Question: iam making a custom radiogroup but it looks trimmed! .. i've tried to make the 'scaleType="matrix"' but it gave the same result .. that's my layout code
'''
<?xml version="1.0" encoding="utf-8"?>
<RelativeLayout xmlns:android="http://schemas.android.com/apk/res/android"
android:layout_width="fill_parent"
android:layout_height="fill_parent"
android:orientation="vertical" >
<RadioGroup
android:id="@+id/radioGroup1"
android:layout_width="wrap_content"
android:layout_height="wrap_content"
android:layout_alignParentLeft="true"
android:layout_centerVertical="true"
android:layout_marginLeft="554dp" >
<RadioButton
android:id="@+id/r0"
android:layout_width="wrap_content"
android:layout_height="wrap_content"
android:checked="true"
android:button="@layout/radio"
/>
<RadioButton
android:id="@+id/r1"
android:layout_width="wrap_content"
android:layout_height="wrap_content"
android:button="@layout/radio"
/>
<RadioButton
android:id="@+id/r2"
android:layout_width="wrap_content"
android:layout_height="wrap_content"
android:button="@layout/radio"
/>
</RadioGroup>
</RelativeLayout>
'''
and that's how it looks like !

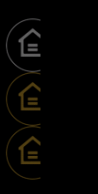
Answer: the problem was that it takes the size of 'android:text=""' so when i leave it like that it trims the custom button
so by adding
'android:text=" "' the problem was solved